Interaction volume radius: 5 \u00c5
Interaction volume height: 10 \u00c5
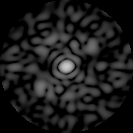
Disorder parameter: 0.7265